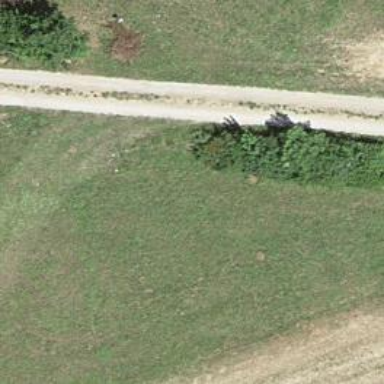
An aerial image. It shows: Hedge barrier.